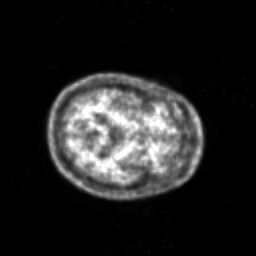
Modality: PET
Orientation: axial
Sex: male
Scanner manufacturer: siemens